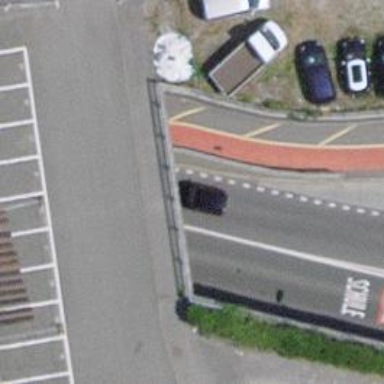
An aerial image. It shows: Secondary road with tunnel and cycle track.